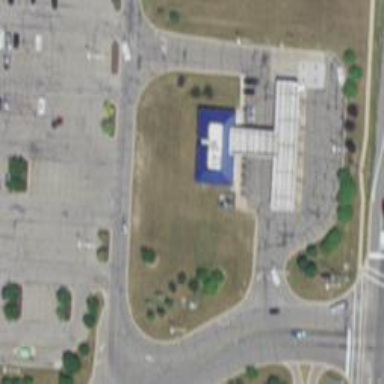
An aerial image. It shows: Convenience shop.